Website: crate-barrel
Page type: customer-info-address
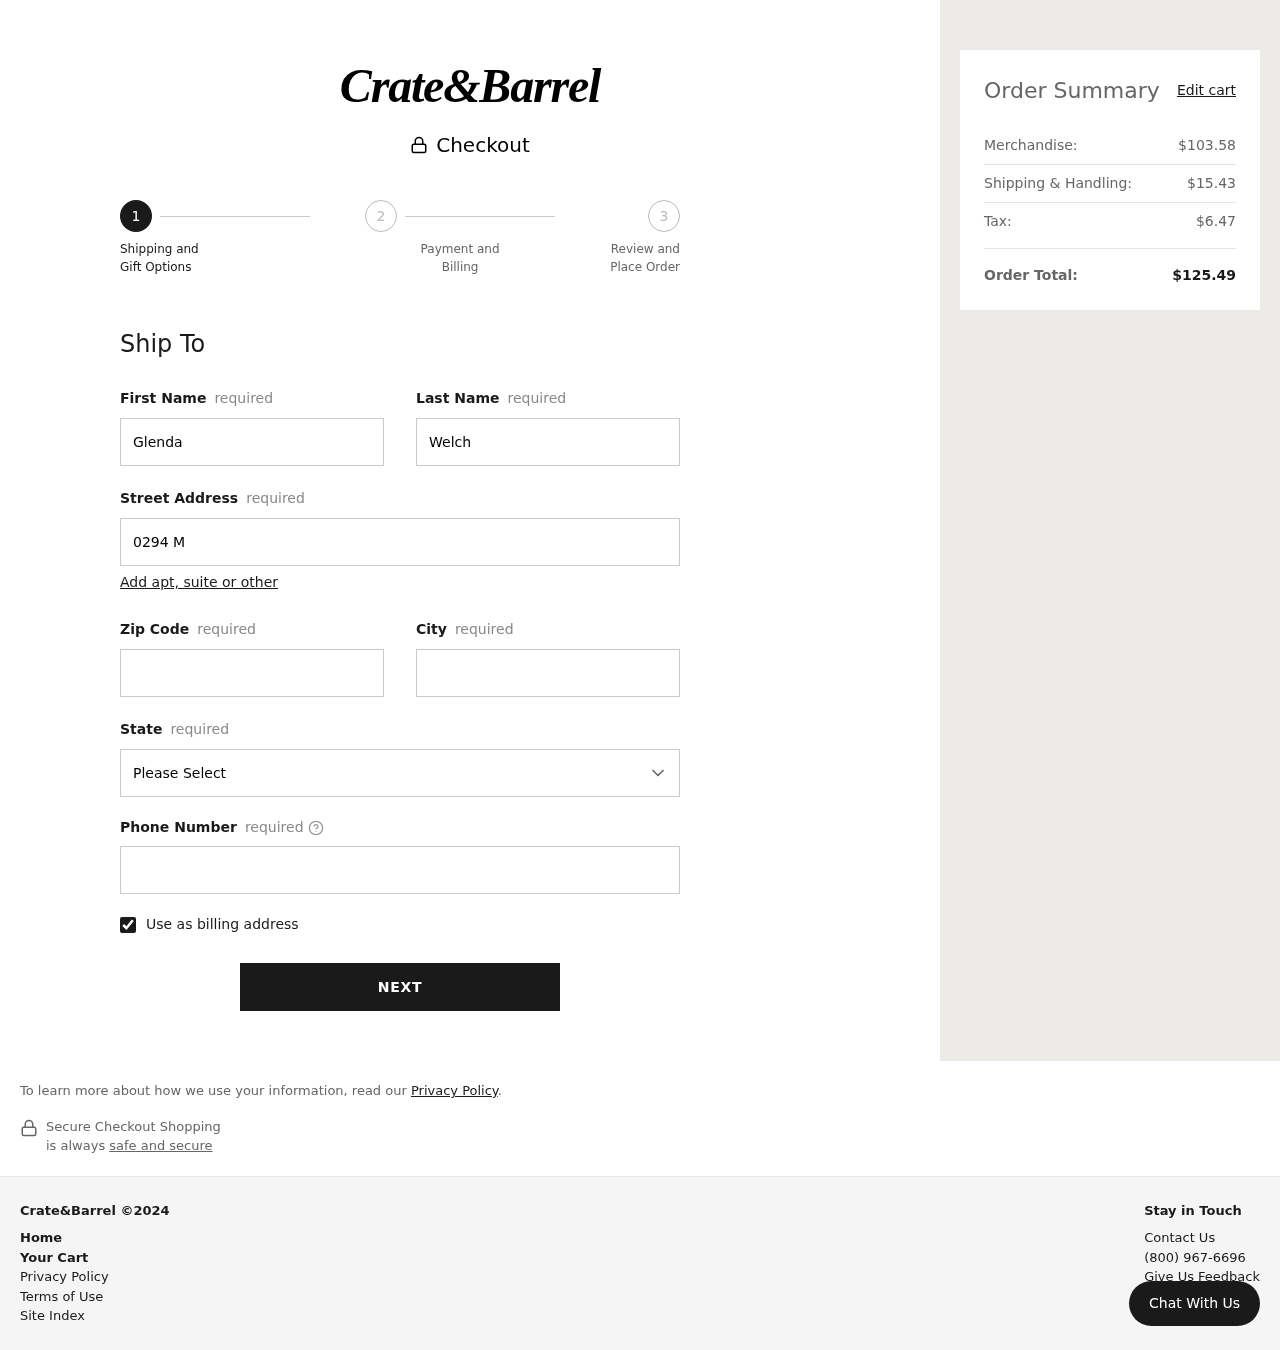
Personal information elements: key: PII_CITY
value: Mosleyville
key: PII_FIRSTNAME
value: Glenda
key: PII_LASTNAME
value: Welch
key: PII_PHONE
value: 3329246623
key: PII_POSTCODE
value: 11943
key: PII_STATE
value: New Mexico
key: PII_STREET
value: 0294 Morgan Fort Apt. 039
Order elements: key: ORDER_SUBTOTAL
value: $103.58
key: ORDER_SHIPPING_COST
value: $15.43
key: ORDER_TAX
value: $6.47
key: ORDER_TOTAL
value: $125.49